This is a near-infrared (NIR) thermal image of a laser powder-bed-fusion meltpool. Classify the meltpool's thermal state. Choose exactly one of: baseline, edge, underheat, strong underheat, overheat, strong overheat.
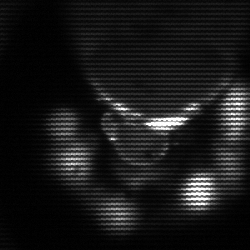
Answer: baseline